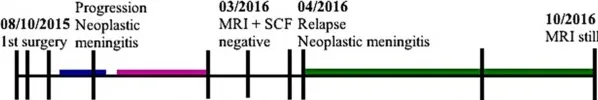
Timeline of diagnosis and treatment.
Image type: chart (chart)